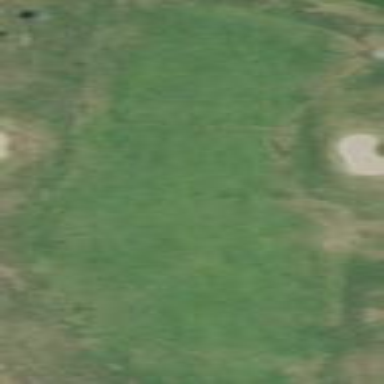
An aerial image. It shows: Golf fairway surrounded by grass.